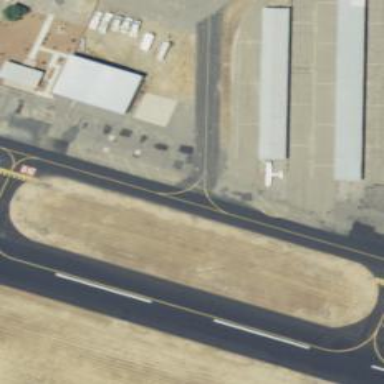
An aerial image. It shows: Image of taxiway at airport.